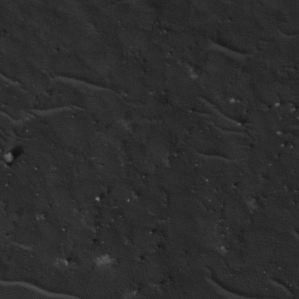
Label: non_frost